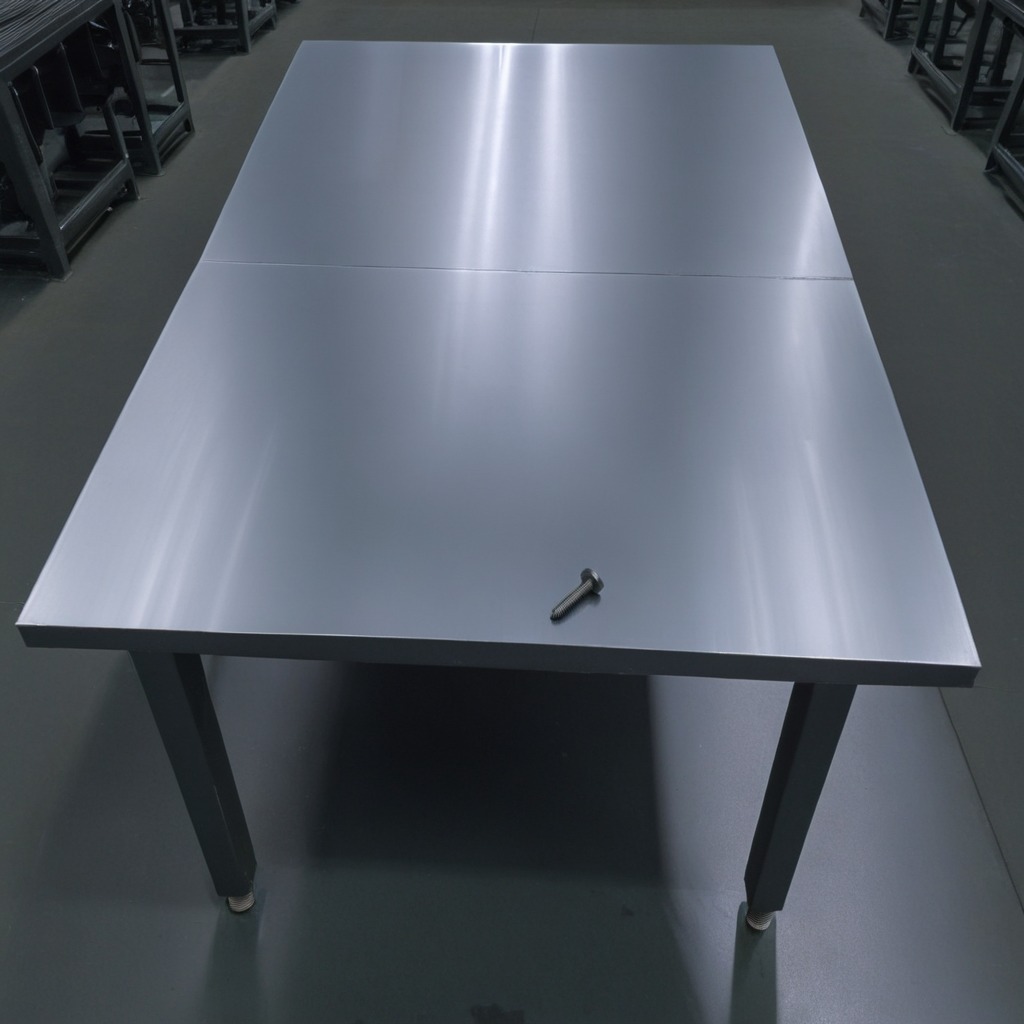
A metal screw is lying on the tabletop.